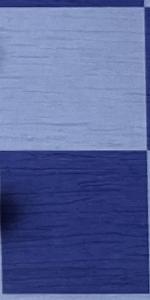
Label: Empty